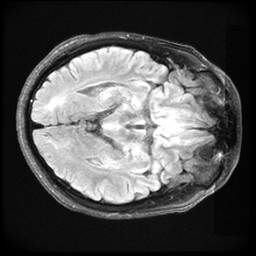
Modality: FLAIR
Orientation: axial
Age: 39
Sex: male
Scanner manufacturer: ge
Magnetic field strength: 3 T
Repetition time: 11 s
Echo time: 0.1497 s